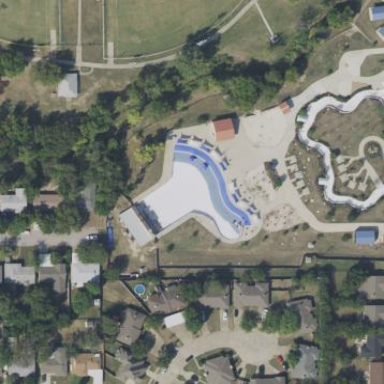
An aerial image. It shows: Wave pool located in leisure land area.